Question: I have a database record of payments. In 'date' field I have all 3 option 'dd-month-year' from a date-picker.

Now I want to know total payment submit of a month or any specific date for date.
'''
if($_POST['date']!='' ){
$query ="SELECT SUM(submit) AS value_sum FROM payment where date='".$_POST['date']."' ";
$result=mysql_query($query,$con);
$row = mysql_fetch_assoc($result);
$sum = $row['value_sum'];
}
'''
How can I count total 'submit' of a month from this table?
For month I am using:
'''
<p class="name">
<td>
<label for="name1">By Month</label>
</td>
<td>
<select name="month">
<option>Month</option>
<option value="JAN">January</option>
<option value="FEB">February</option>
<option value="MAR">March</option>
<option value="APR">April</option>
<option value="MAY">May</option>
<option value="JUN">June</option>
<option value="JUL">July</option>
<option value="AUG">August</option>
<option value="SEP">September</option>
<option value="OCT">October</option>
<option value="NOV">November</option>
<option value="DEC">December</option>
</select>
</td>
</p>
'''
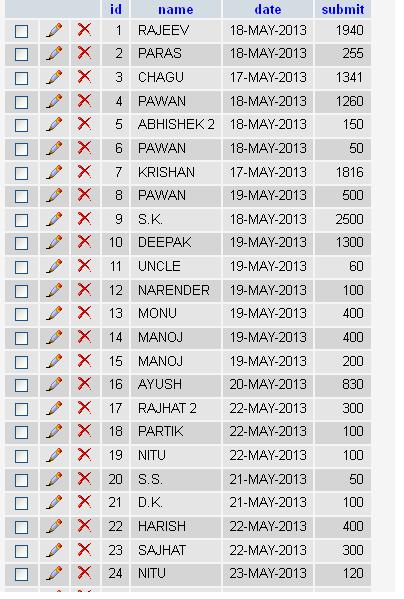
Answer: '''
$query ="SELECT SUM(submit) AS value_sum FROM payment where date LIKE '%".$_POST['date']."%' ";
'''
With something like this you get all results where, for example, date has 'MAY' in it.